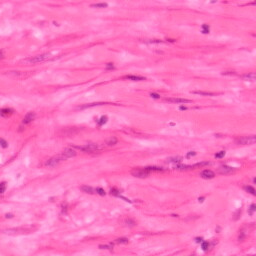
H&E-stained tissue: Colon